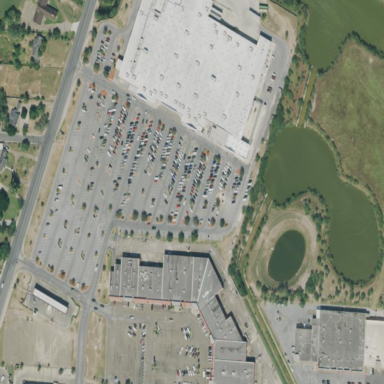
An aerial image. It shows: Retail area.